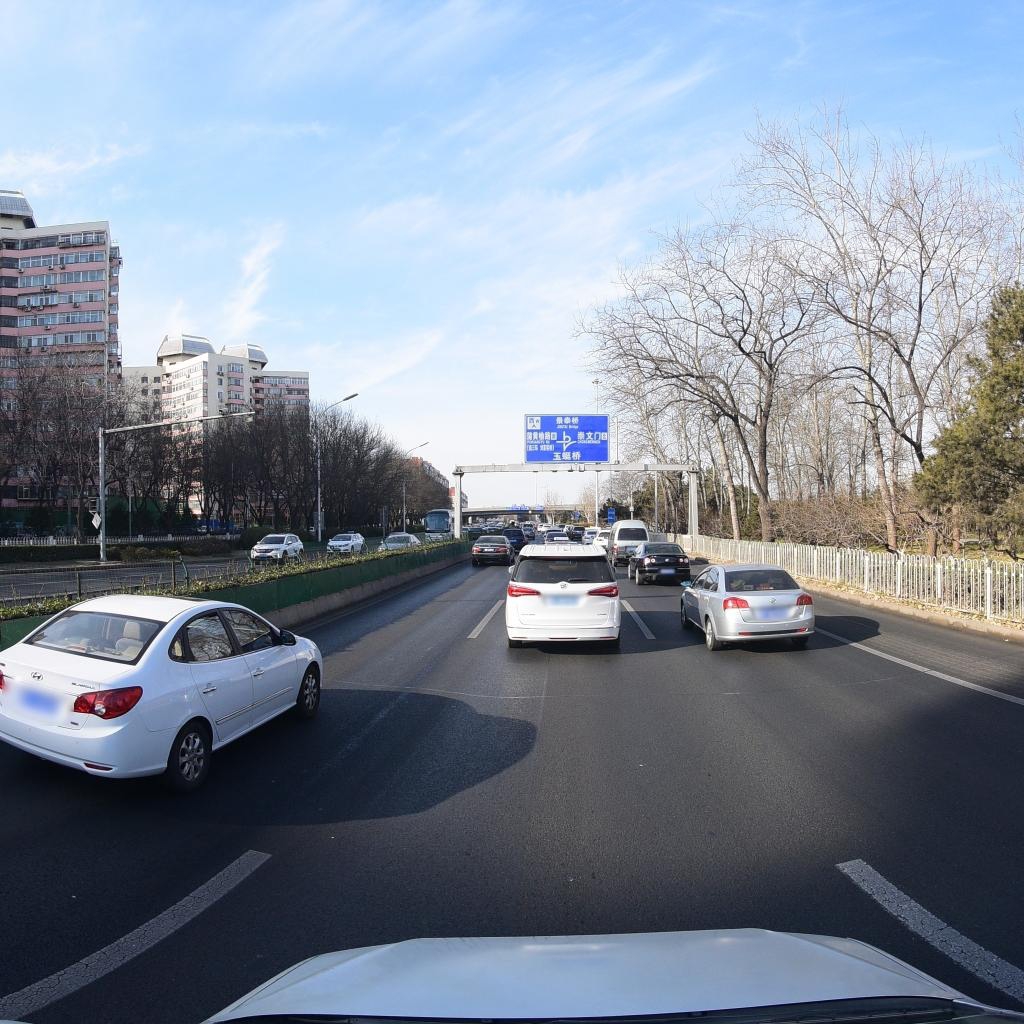
Region: Fengtai
Road damage annotations: transverse patch, transverse patch